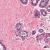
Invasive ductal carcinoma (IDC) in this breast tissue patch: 0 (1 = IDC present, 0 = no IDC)